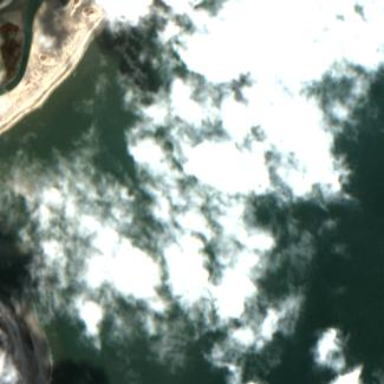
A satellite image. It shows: Sandy beach.